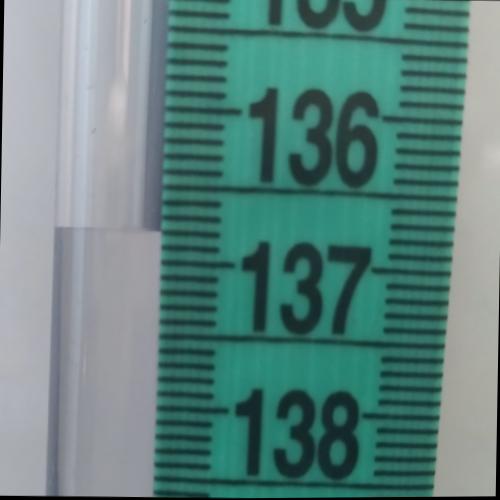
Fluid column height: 136.8 cm